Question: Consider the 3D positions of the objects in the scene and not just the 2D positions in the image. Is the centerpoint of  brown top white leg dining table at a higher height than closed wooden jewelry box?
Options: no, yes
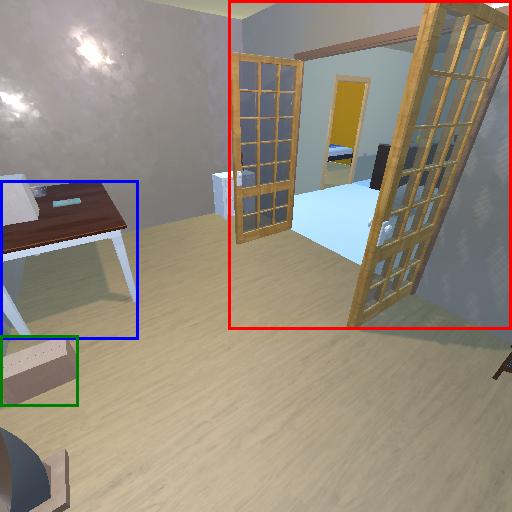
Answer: no